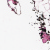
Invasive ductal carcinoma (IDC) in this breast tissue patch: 0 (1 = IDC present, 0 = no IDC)